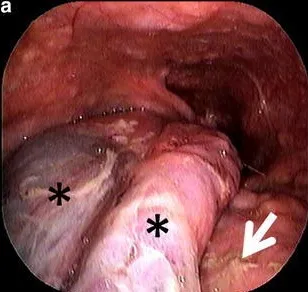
Endoscopic views of the polyp. A, b: A large polyp (asterisks) with two branches from the right hypopharynx on the base of tongue (arrow in a) covered almost the entire larynx and caused airway narrowing (arrow in b).
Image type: endoscopy (gi_endoscopy)